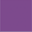
Piece: xx